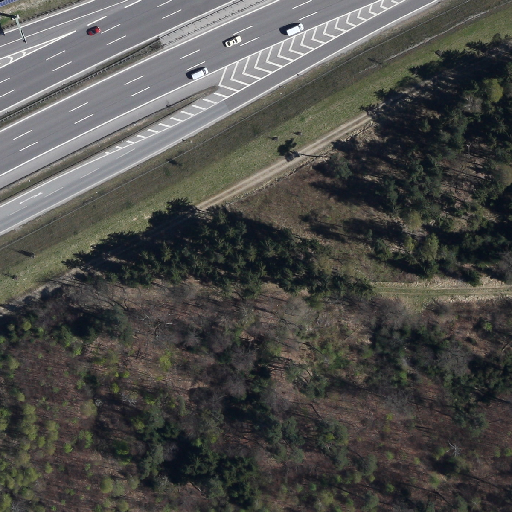
Referring expression: car